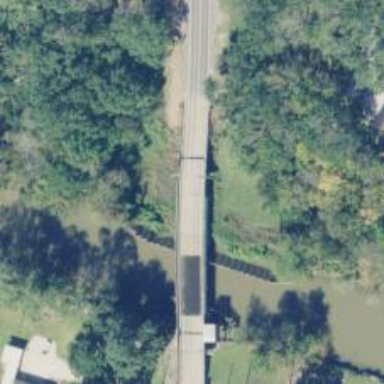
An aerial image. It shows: Secondary road crossing swing movable bridge.